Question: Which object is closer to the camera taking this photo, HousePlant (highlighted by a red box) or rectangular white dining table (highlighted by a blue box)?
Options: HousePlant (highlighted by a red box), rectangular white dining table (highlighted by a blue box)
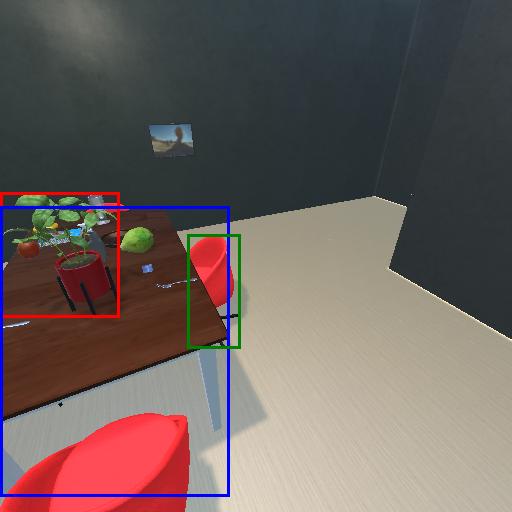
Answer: HousePlant (highlighted by a red box)